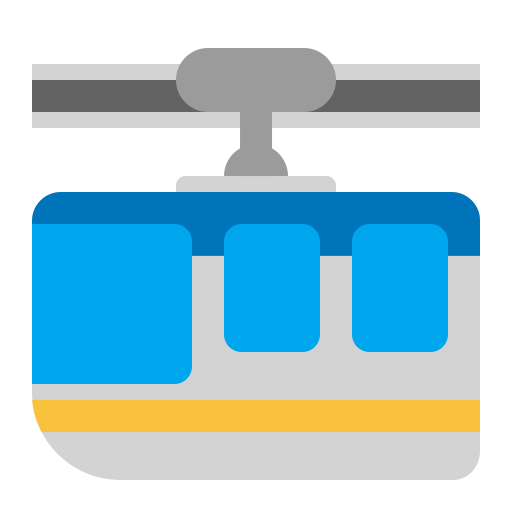
suspension railway flat